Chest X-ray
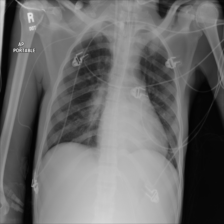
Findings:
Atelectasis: positive
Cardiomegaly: negative
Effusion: negative
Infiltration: negative
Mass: negative
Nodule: negative
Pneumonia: negative
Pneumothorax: negative
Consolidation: positive
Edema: negative
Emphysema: negative
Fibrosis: negative
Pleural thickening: negative
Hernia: negative